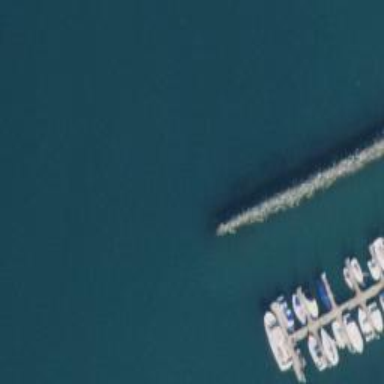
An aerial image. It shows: Breakwater structure.